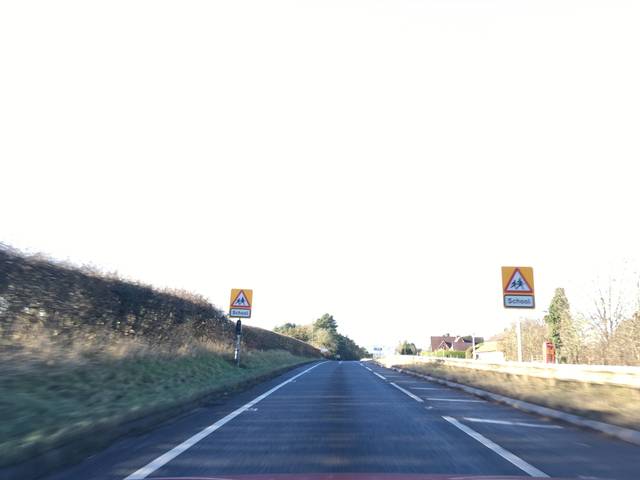
Region: United Kingdom
Coordinates: 51.866, -2.346